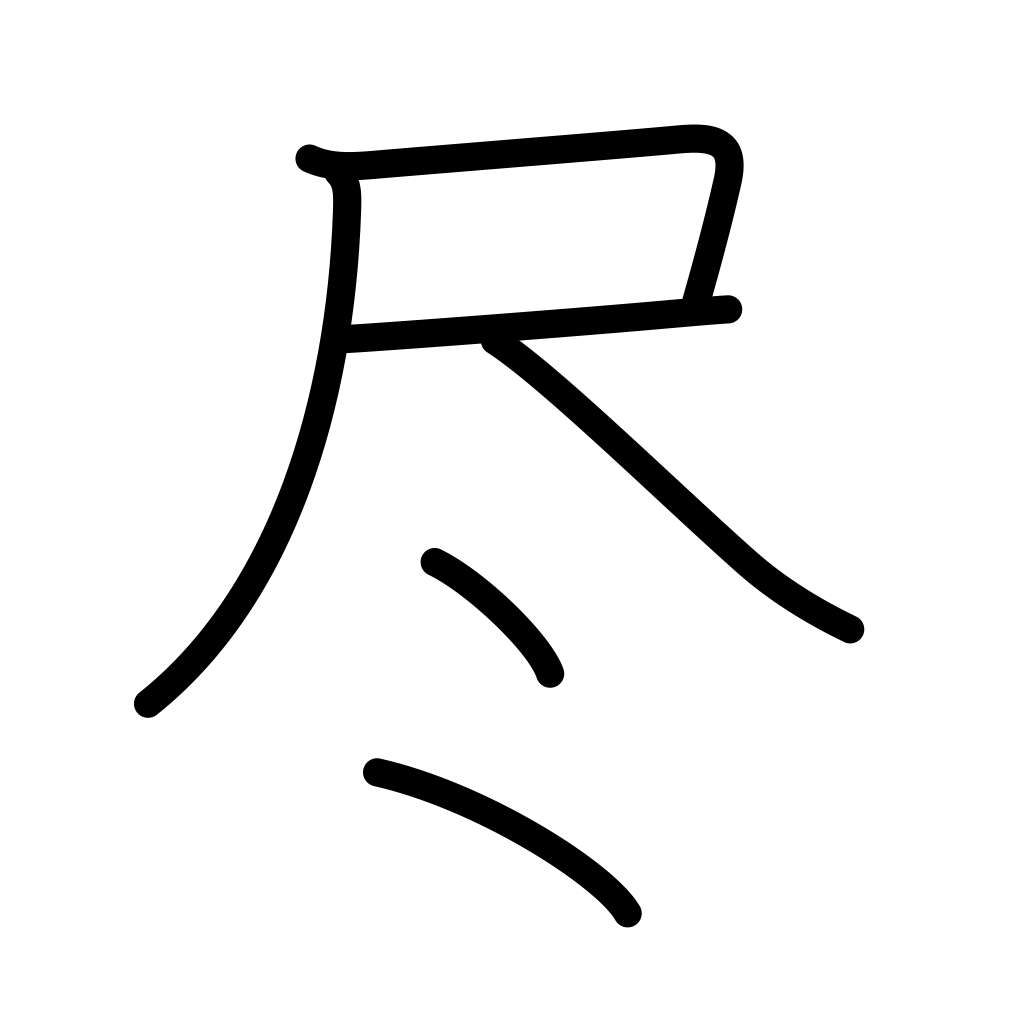
Meaning: exhaust, use up, run out of, deplete, befriend, serve